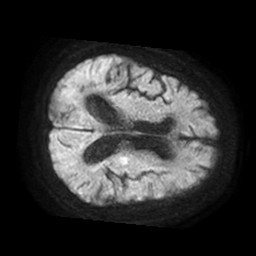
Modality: TRACE
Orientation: axial
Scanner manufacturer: philips
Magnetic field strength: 1.5 T
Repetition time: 3.406 s
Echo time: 0.06922 s